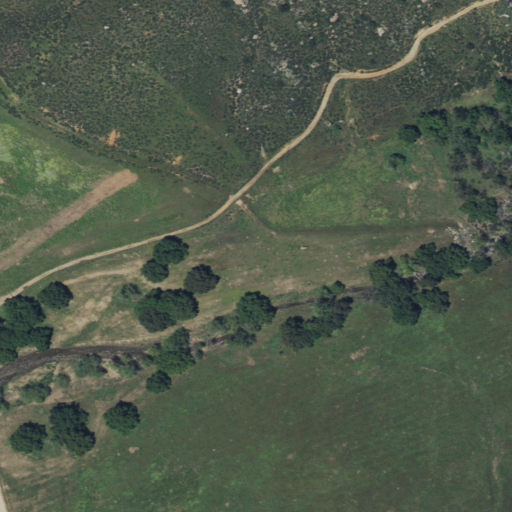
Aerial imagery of valley in California named Carney Canyon containing shrub, grassland, open development, herbaceous wetlands, and woody wetlands